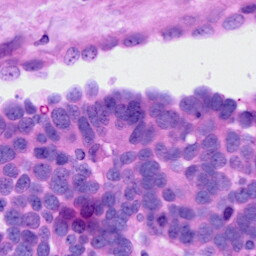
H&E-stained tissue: Ovarian